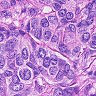
Metastatic tissue present: yes